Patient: sex F, age 68
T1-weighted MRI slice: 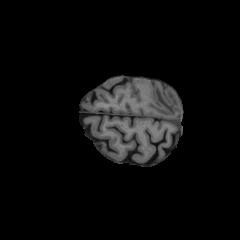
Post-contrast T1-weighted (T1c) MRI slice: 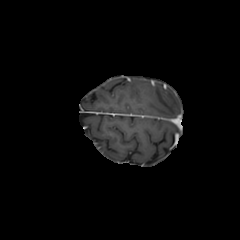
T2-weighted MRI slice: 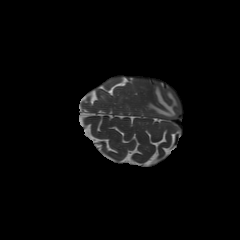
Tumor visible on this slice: yes
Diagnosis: Glioblastoma, IDH-wildtype
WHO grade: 4